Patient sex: M
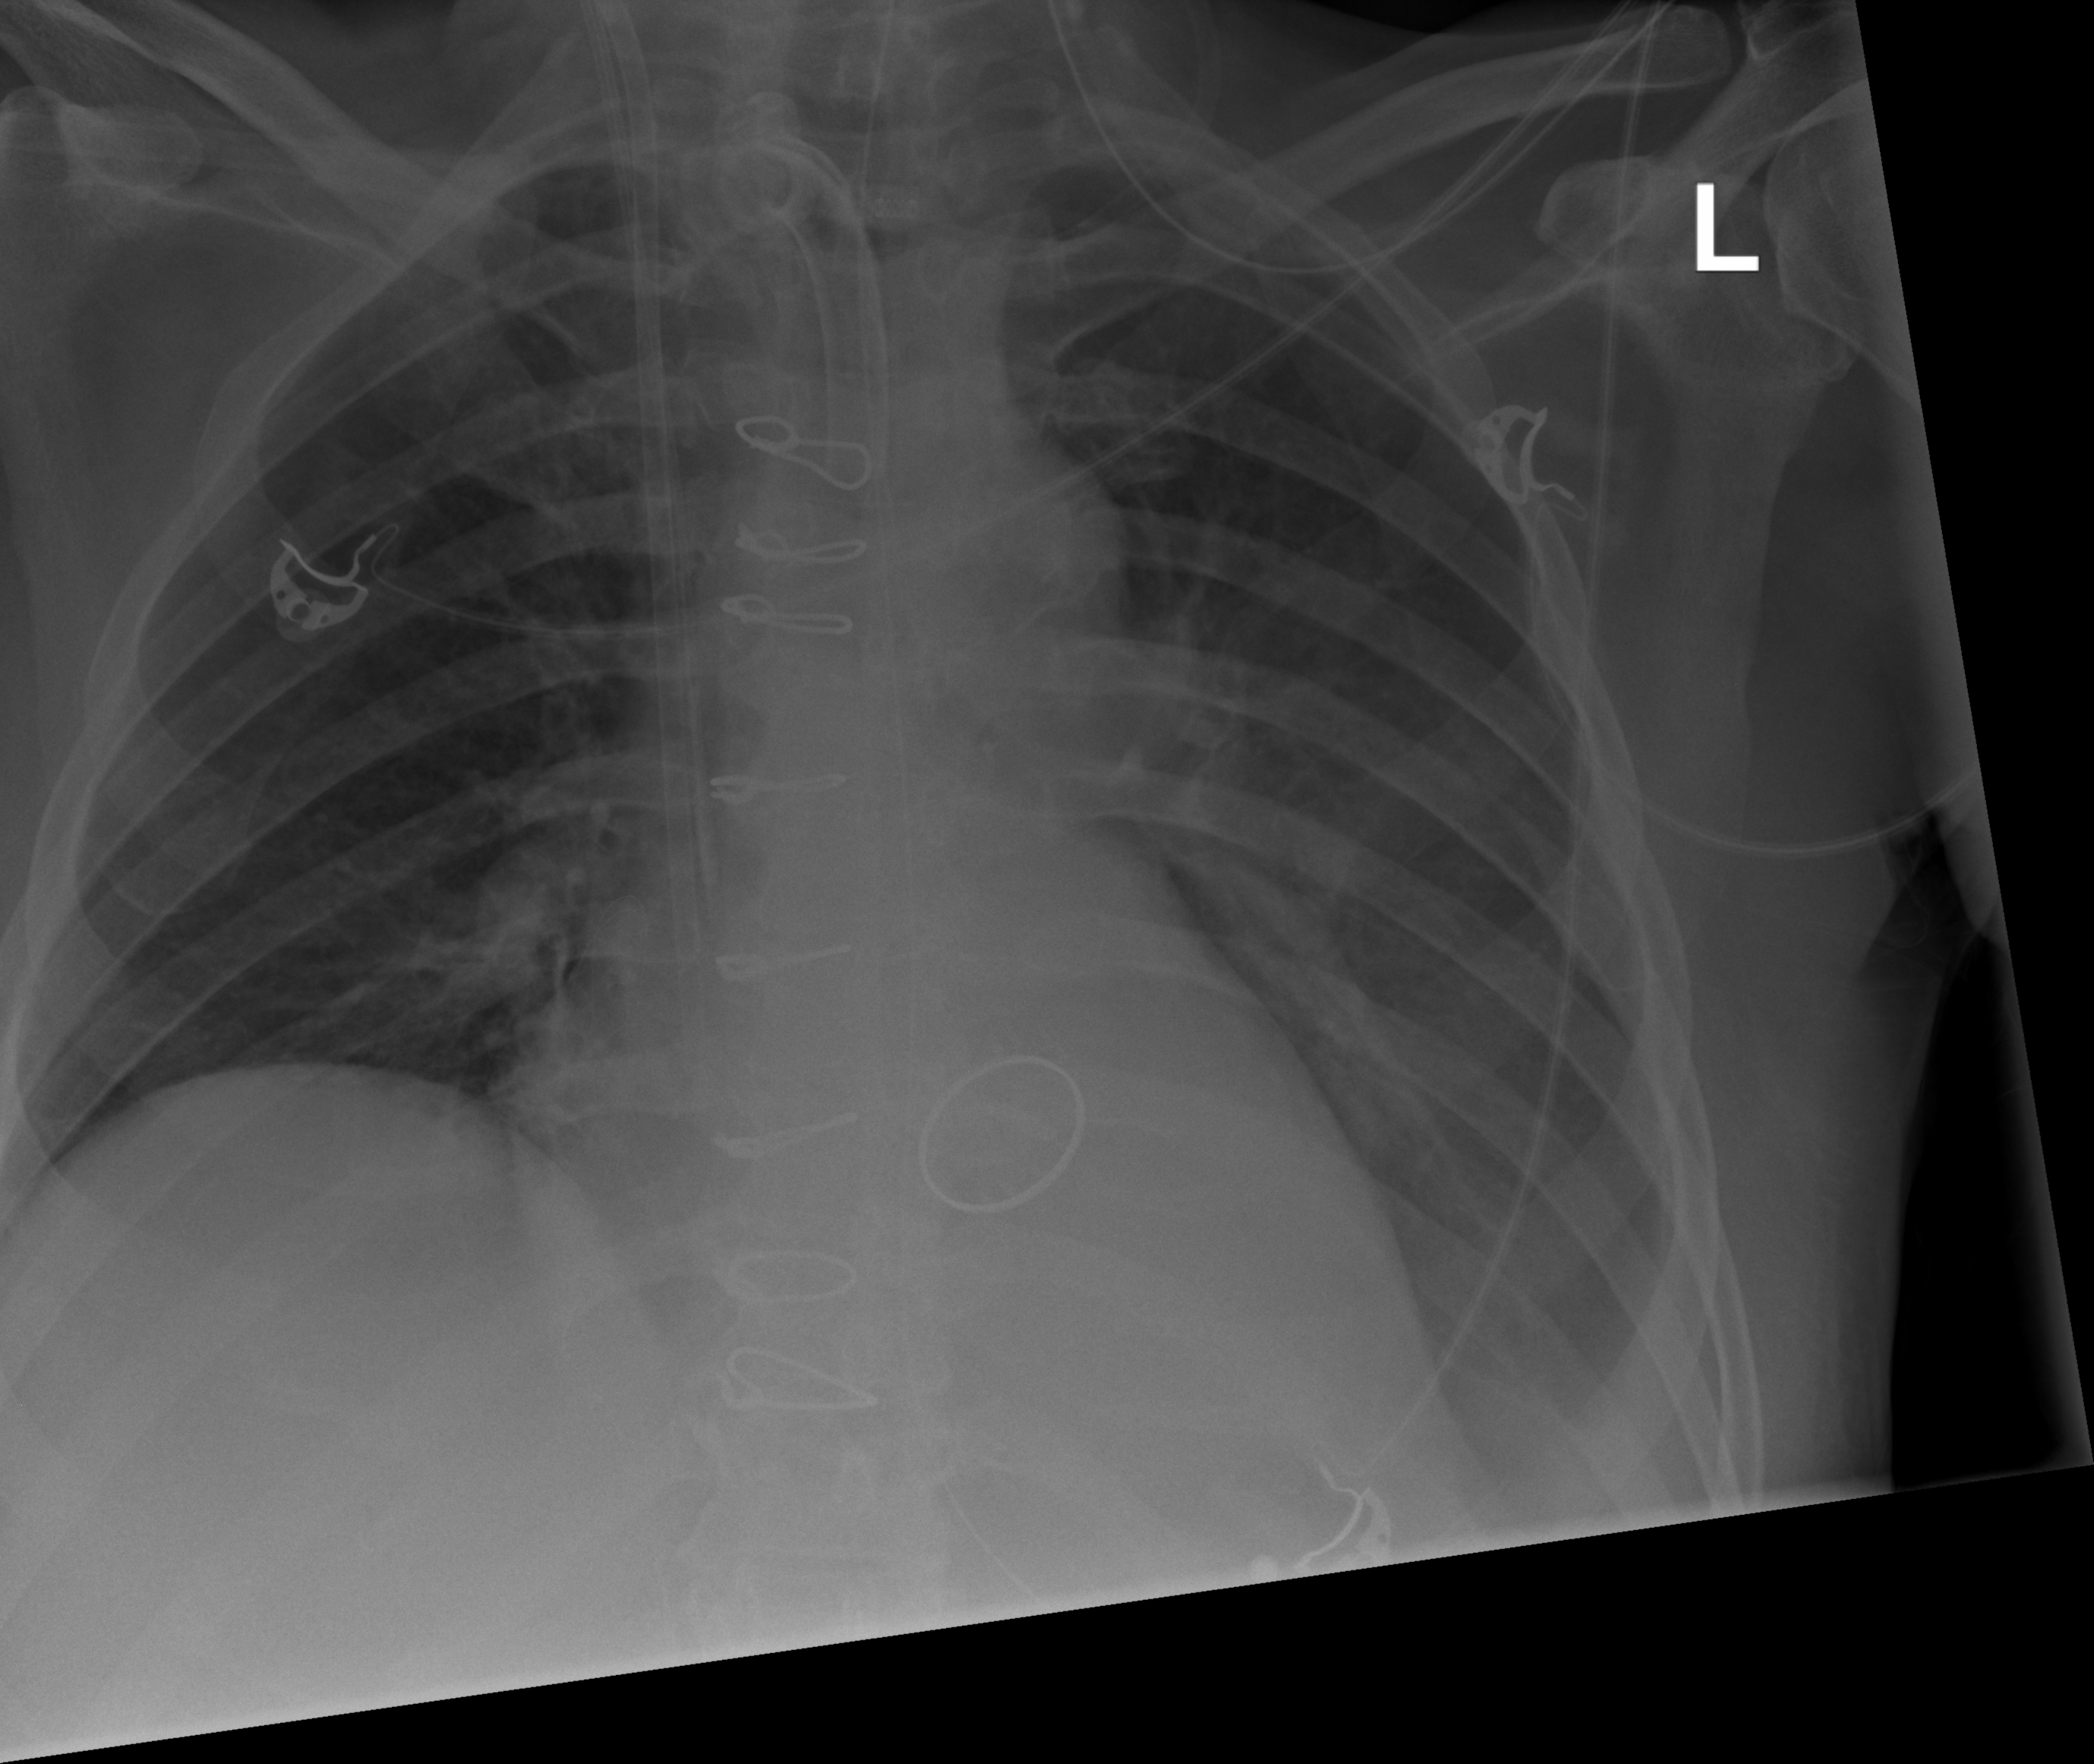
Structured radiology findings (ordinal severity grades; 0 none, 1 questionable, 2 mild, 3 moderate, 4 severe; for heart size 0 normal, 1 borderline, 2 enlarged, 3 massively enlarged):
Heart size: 0
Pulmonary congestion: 0
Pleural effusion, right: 0
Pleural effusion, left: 2
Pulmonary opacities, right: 0
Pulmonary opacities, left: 0
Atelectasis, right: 0
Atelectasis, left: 0